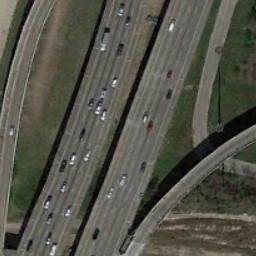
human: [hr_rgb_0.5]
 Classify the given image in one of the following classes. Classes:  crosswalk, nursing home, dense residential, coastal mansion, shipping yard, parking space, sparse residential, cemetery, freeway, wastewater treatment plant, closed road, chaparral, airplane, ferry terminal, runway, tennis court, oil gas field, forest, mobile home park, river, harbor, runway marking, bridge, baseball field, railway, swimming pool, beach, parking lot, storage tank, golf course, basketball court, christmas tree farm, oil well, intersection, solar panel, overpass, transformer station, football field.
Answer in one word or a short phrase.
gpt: overpass